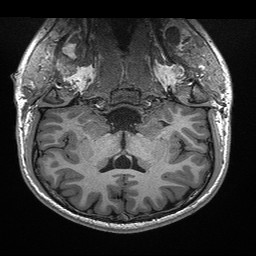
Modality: T1w
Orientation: sagittal
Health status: healthy
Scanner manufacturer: siemens
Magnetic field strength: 3 T
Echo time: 0.00298 s